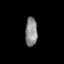
Tissue: prostate
Cell type: T cells
Senescence score: 0.2597
Nuclear area (px): 333
Mean DAPI intensity: 142.159